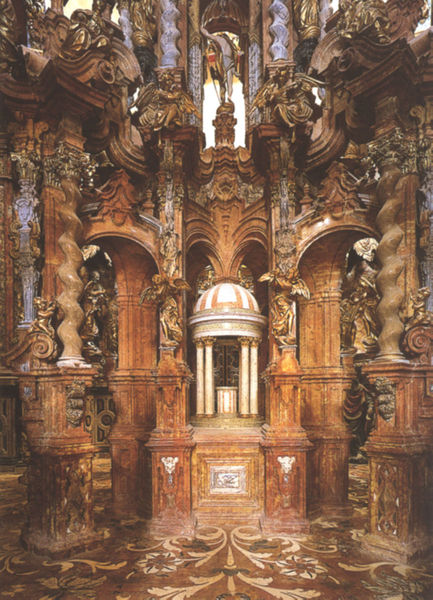
Titel: Sagrario der Kartause in Granada (El Paular)
Künstler: Francisco de Hurtado Izquierdo
Standort: Granada, Kartause (EU - E)
Schlagwörter: flügel, braun, fenster, holz, licht, marmor, schmuck, säule, säulen, muster, alt, architektur, barock, kirche, boden, gold, innen, engel, statue, bogen, türen, parkett, material, kuppel, ornamente, stuck, plastik, foto, fotografie, photographie, bögen, fussboden, nische, alter, münchen, gewunden, baun, gedreht, altar, intarsien, schnitzerei, schnörkel, skulpturen, voluten, christus, jesus, baldachin, tempel, konche, schnitzen, schnitzereien, altarbild, vertäfelung, ädikula, tabernakel, bodenmosaik, asam, christu, gedrehte säulen, salomonische säule, gedrehte, suälen, ikrustation, grdreht, chsistus